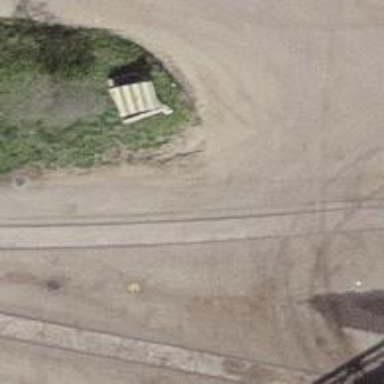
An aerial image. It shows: Rail spur service.